Interaction volume radius: 10 \u00c5
Interaction volume height: 15 \u00c5
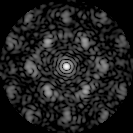
Disorder parameter: 0.5914